The plot is a time-scale (wavelet) decomposition of a bearing vibration signal. What is the most likely bearing condition (normal, inner_race, outer_race, ball)?
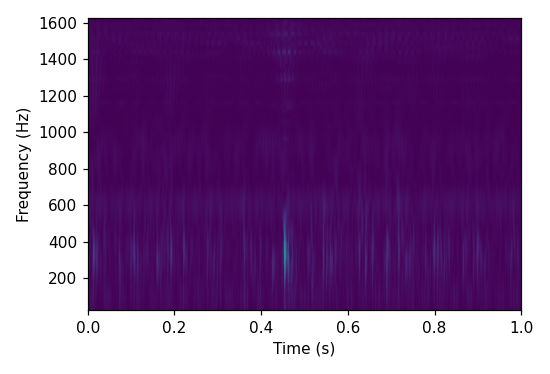
Answer: ball